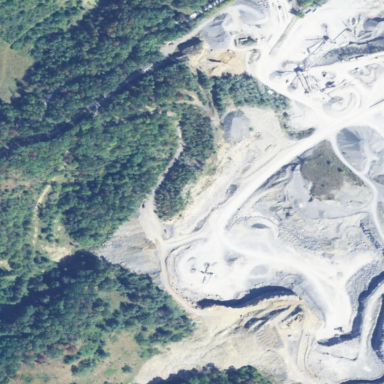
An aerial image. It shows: Quarry area.